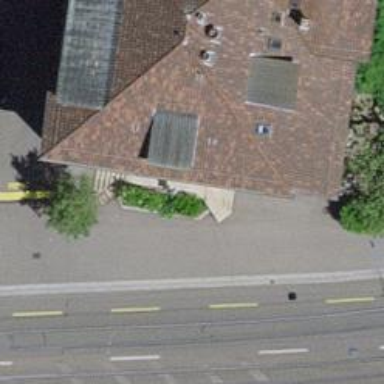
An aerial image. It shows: Restaurant.